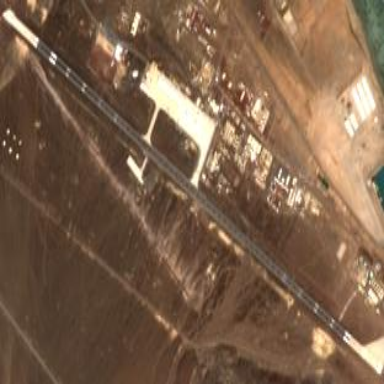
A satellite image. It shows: Asphalt runway at the airport.